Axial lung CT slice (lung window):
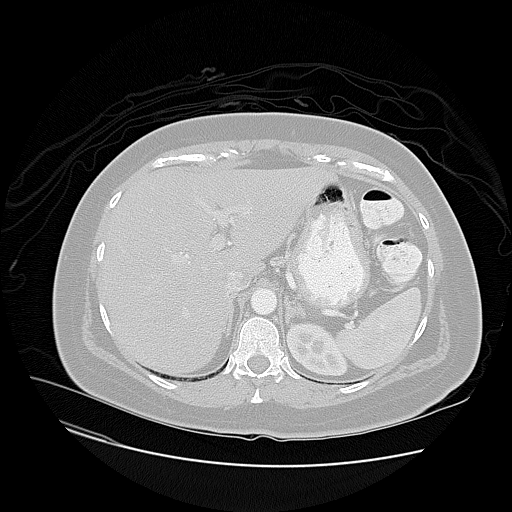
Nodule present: no